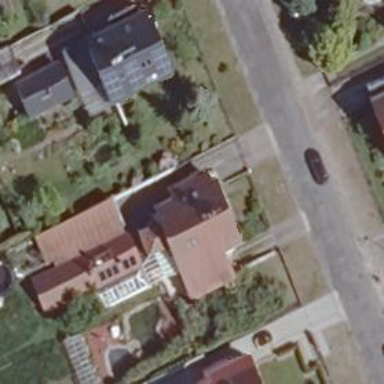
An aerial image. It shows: Detached building.